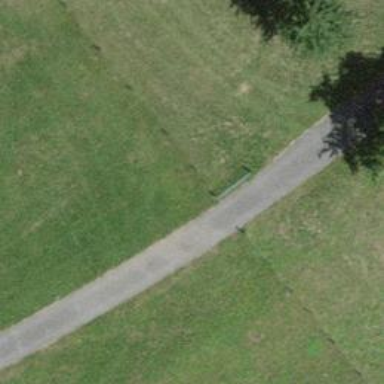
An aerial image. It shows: Fence.